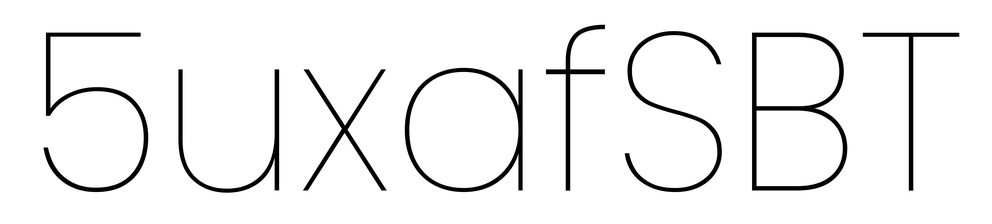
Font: Poppins-Thin